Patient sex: M
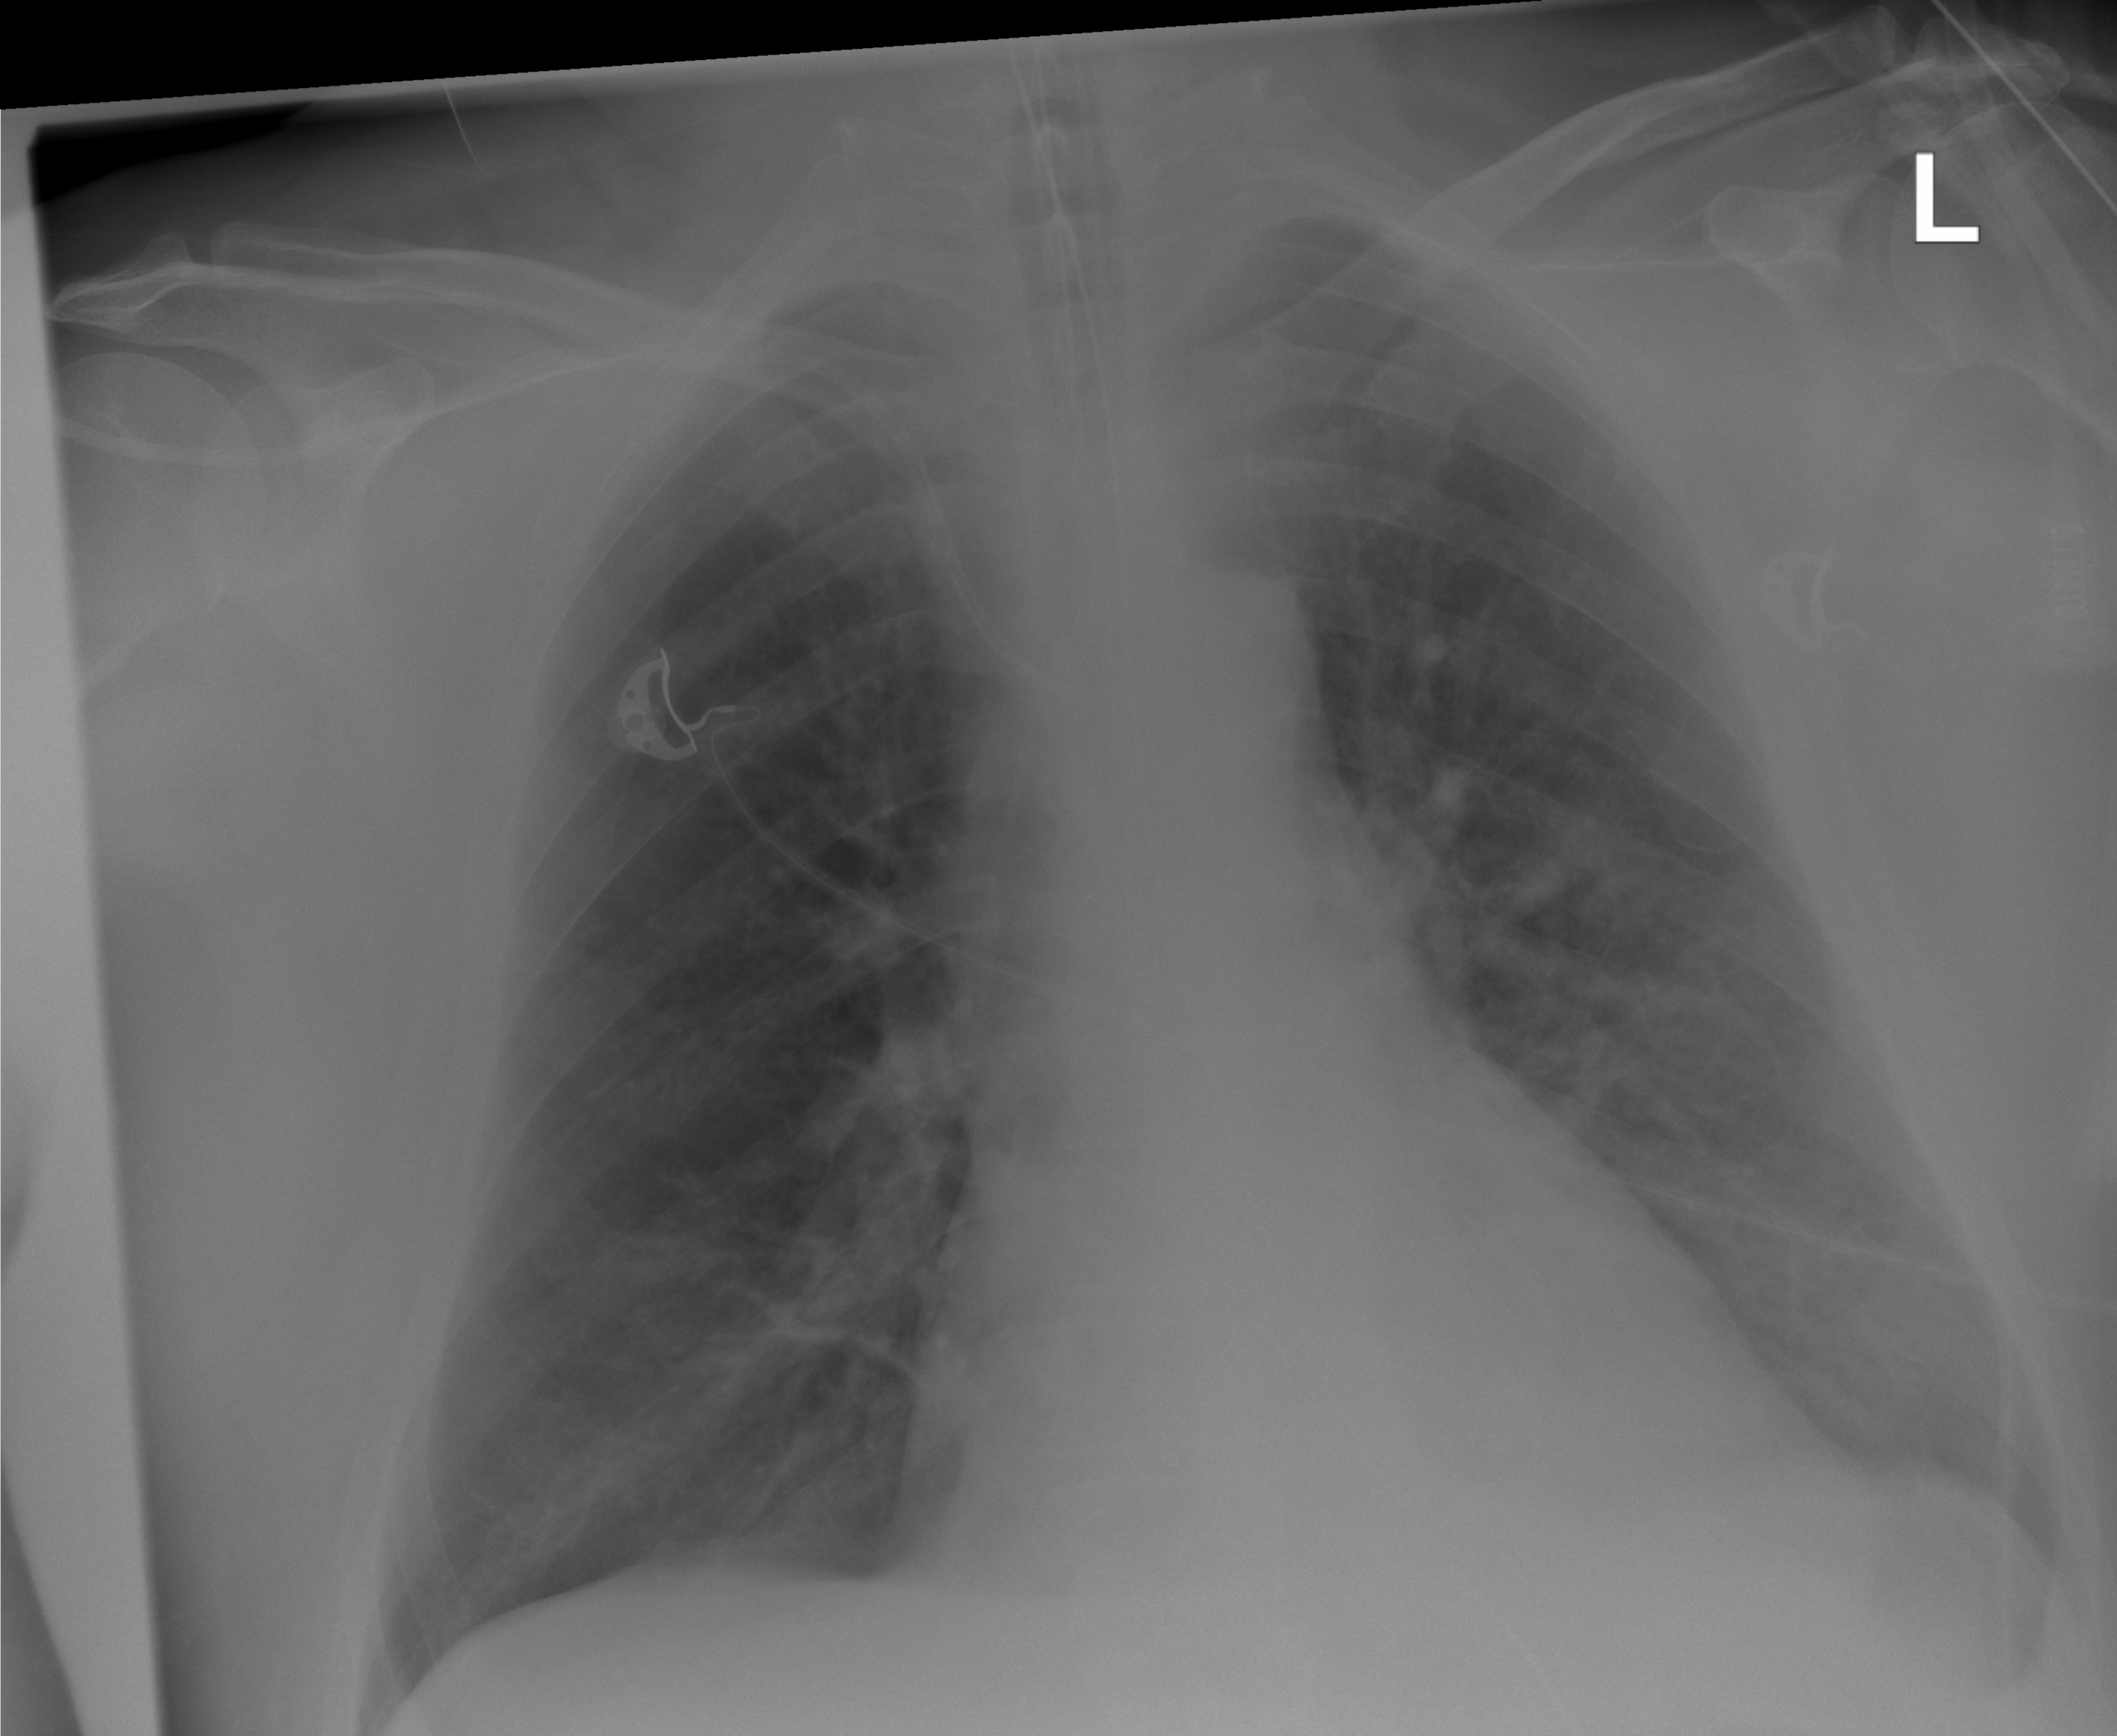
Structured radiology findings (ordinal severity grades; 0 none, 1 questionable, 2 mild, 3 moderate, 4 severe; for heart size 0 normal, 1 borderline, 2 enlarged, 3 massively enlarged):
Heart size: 0
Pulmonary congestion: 0
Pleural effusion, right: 0
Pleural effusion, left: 2
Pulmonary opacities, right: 0
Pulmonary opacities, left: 2
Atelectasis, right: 0
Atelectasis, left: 0